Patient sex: M
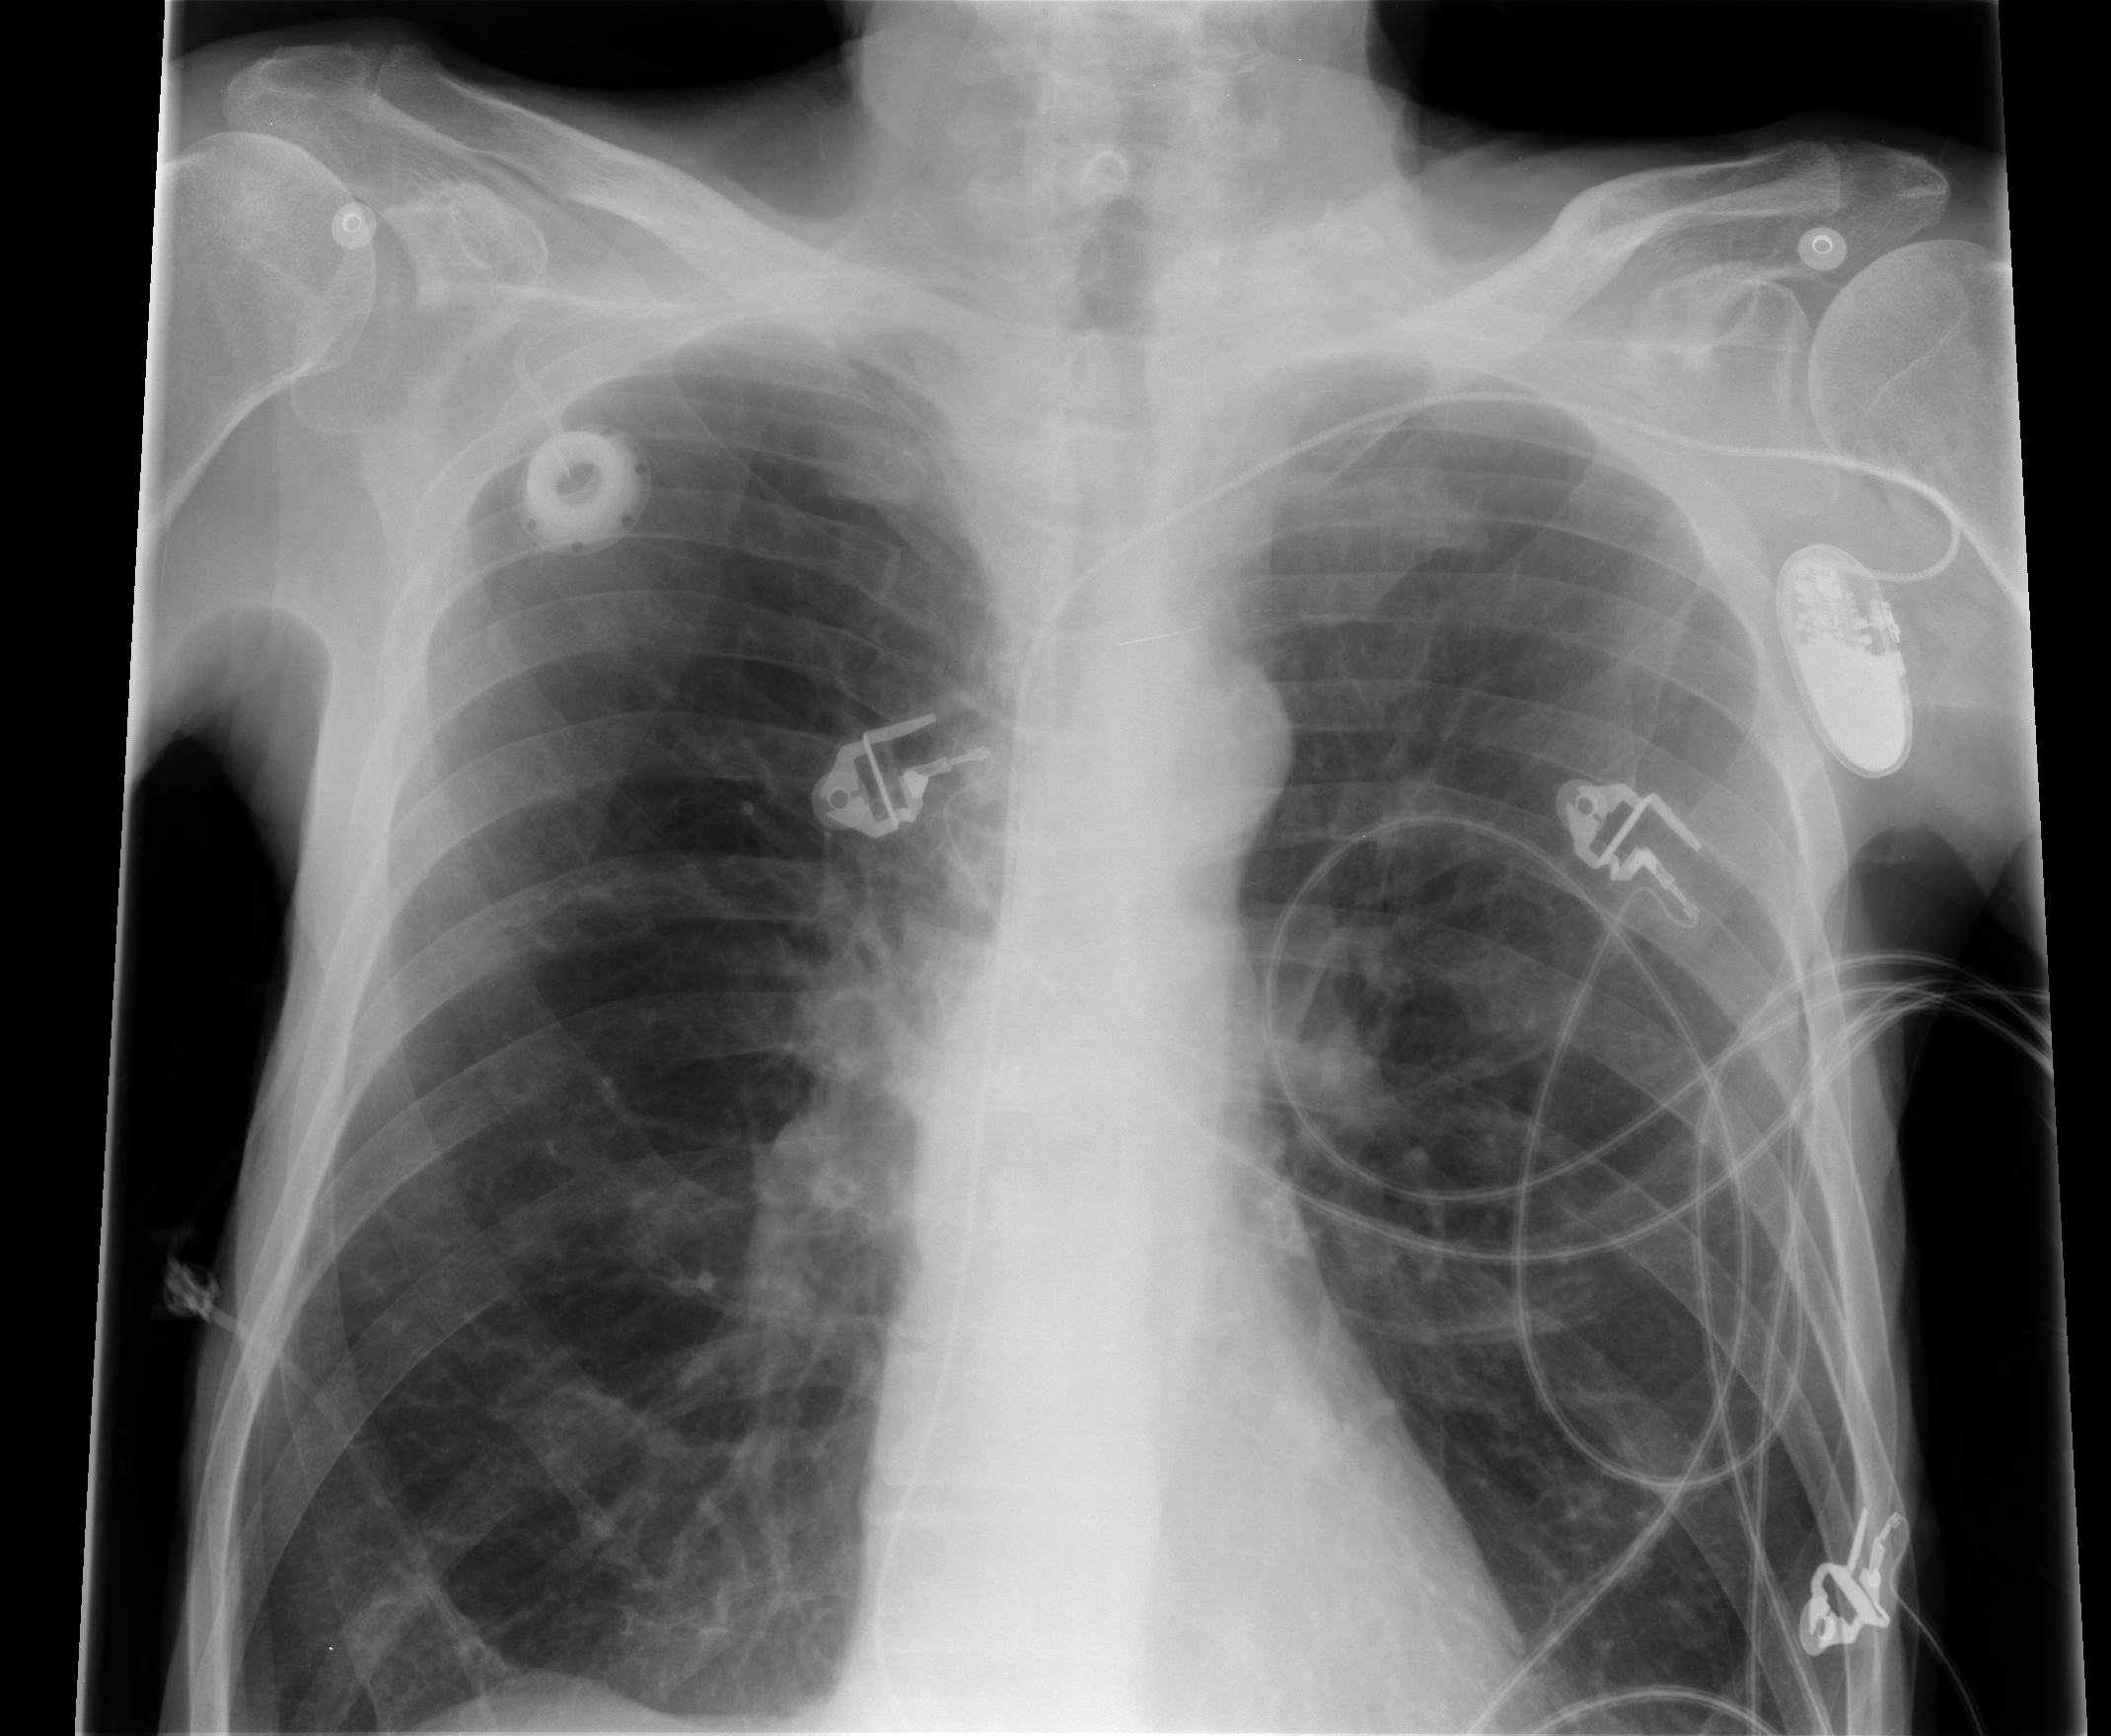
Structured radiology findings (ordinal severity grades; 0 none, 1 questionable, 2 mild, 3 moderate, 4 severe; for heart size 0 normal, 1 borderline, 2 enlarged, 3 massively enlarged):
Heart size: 0
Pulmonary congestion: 0
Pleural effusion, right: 0
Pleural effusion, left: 0
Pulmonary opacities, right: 0
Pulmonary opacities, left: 0
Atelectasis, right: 1
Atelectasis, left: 0